Interaction volume radius: 5 \u00c5
Interaction volume height: 45 \u00c5
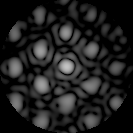
Disorder parameter: 0.3633